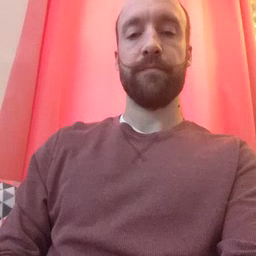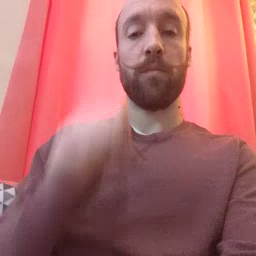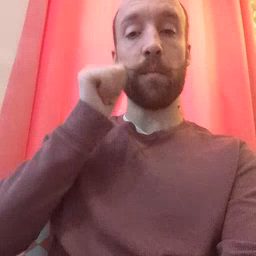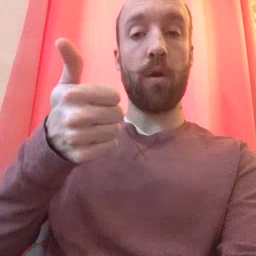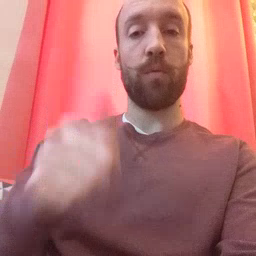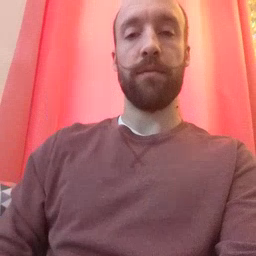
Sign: tomorrow